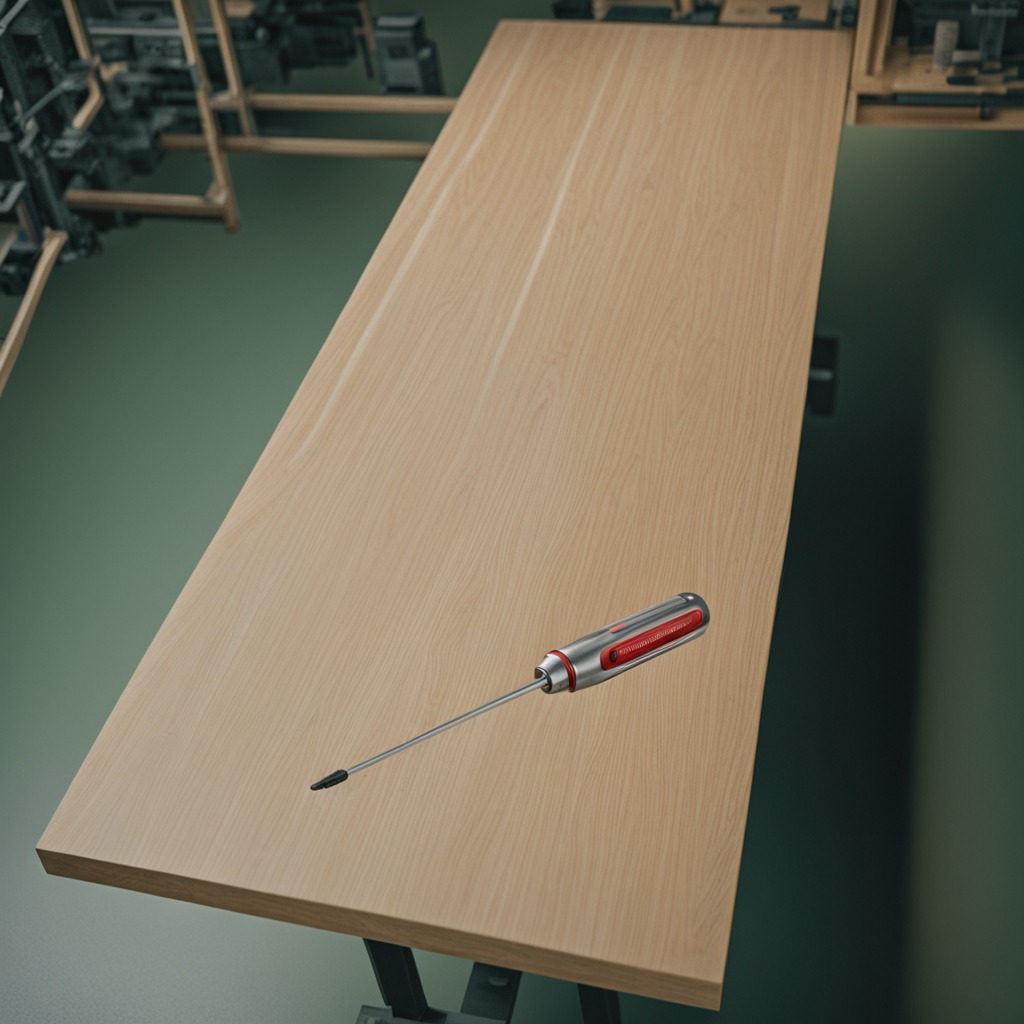
A screwdriver lying on the workbench inside a coastal fishing gear workshop